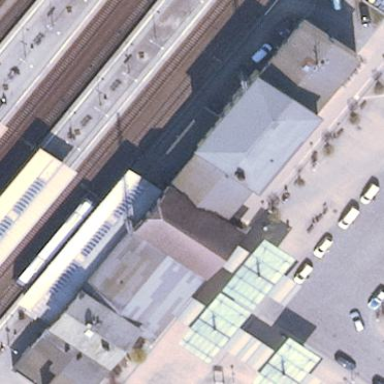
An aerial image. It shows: Train station building with gabled roof.